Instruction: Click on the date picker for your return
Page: home
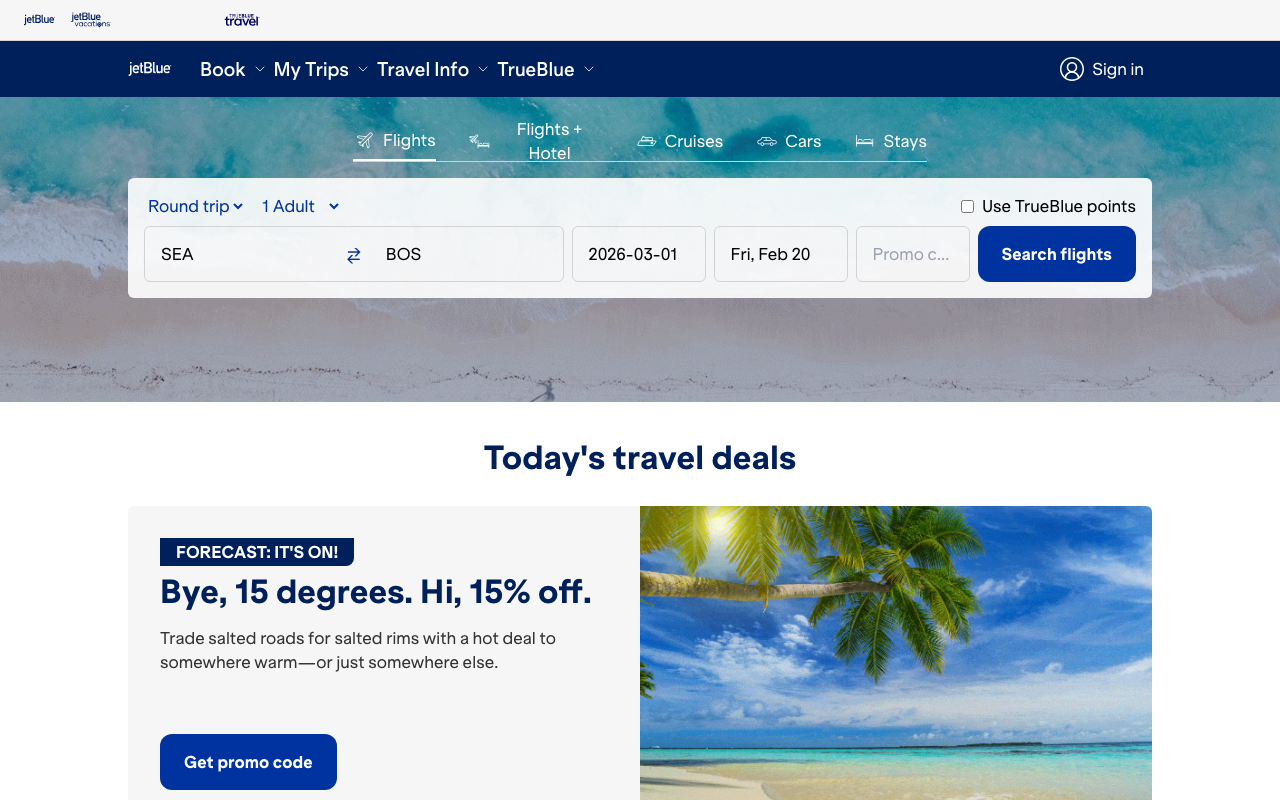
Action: click